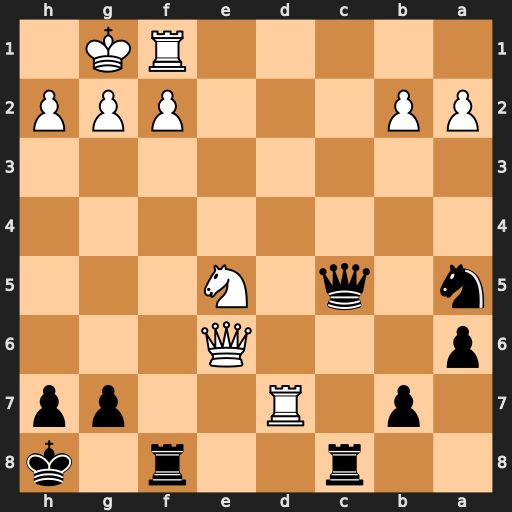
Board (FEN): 2r2r1k/1p1R2pp/p3Q3/n1q1N3/8/8/PP3PPP/5RK1
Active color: b
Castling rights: -
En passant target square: -
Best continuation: Qxf2+ Rxf2 Rc1+ Rd1 Rxd1+ Rf1 Rdxf1#